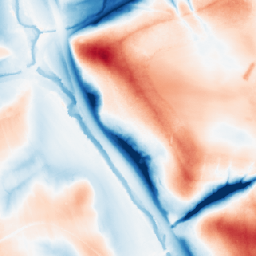
Category: classical
Decomposition family: gaussian_anisotropic
Decomposition parameters: sigma_x: 20
sigma_y: 20
Upsampling method: area
Upsampling parameters: scale: 8
Upsampling scale: 8